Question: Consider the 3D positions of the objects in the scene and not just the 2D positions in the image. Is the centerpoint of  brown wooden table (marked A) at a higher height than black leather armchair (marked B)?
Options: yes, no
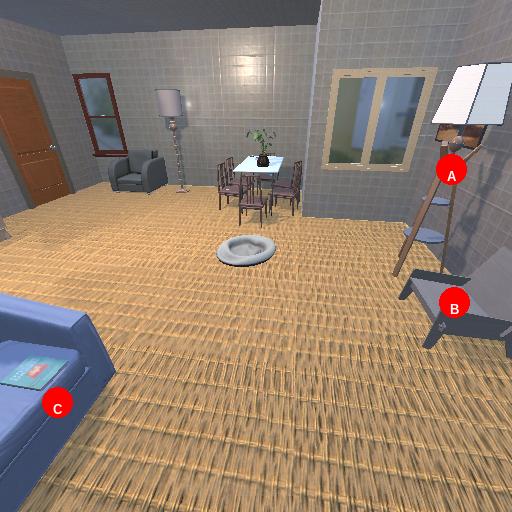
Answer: yes